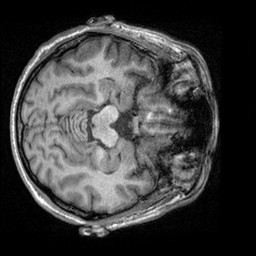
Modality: T1w
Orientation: axial
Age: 55
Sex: male
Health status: healthy
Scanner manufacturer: siemens
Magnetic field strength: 3 T
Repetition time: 2.3 s
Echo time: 0.00303 s